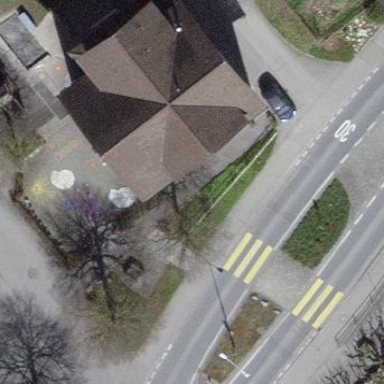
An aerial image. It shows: Kindergarten building.